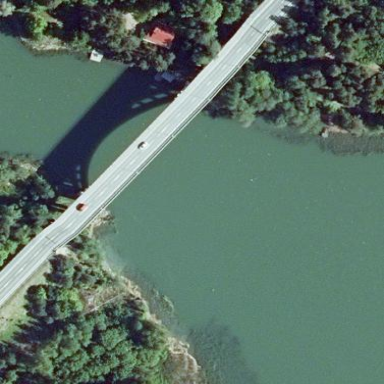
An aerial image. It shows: Cantilever bridge is man-made structure in the image.